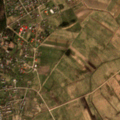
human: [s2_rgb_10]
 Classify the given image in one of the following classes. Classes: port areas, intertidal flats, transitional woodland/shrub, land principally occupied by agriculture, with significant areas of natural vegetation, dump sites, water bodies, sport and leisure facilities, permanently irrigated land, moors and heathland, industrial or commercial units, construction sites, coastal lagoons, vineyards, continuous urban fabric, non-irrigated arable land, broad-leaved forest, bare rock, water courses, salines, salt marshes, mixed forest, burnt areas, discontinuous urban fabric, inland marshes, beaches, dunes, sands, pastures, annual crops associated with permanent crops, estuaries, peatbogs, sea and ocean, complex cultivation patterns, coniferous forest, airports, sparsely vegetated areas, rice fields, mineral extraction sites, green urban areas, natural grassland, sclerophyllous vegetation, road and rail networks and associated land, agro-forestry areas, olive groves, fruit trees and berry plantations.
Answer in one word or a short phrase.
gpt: discontinuous urban fabric, pastures, complex cultivation patterns, mixed forest